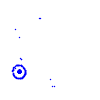
Particle: electron